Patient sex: M
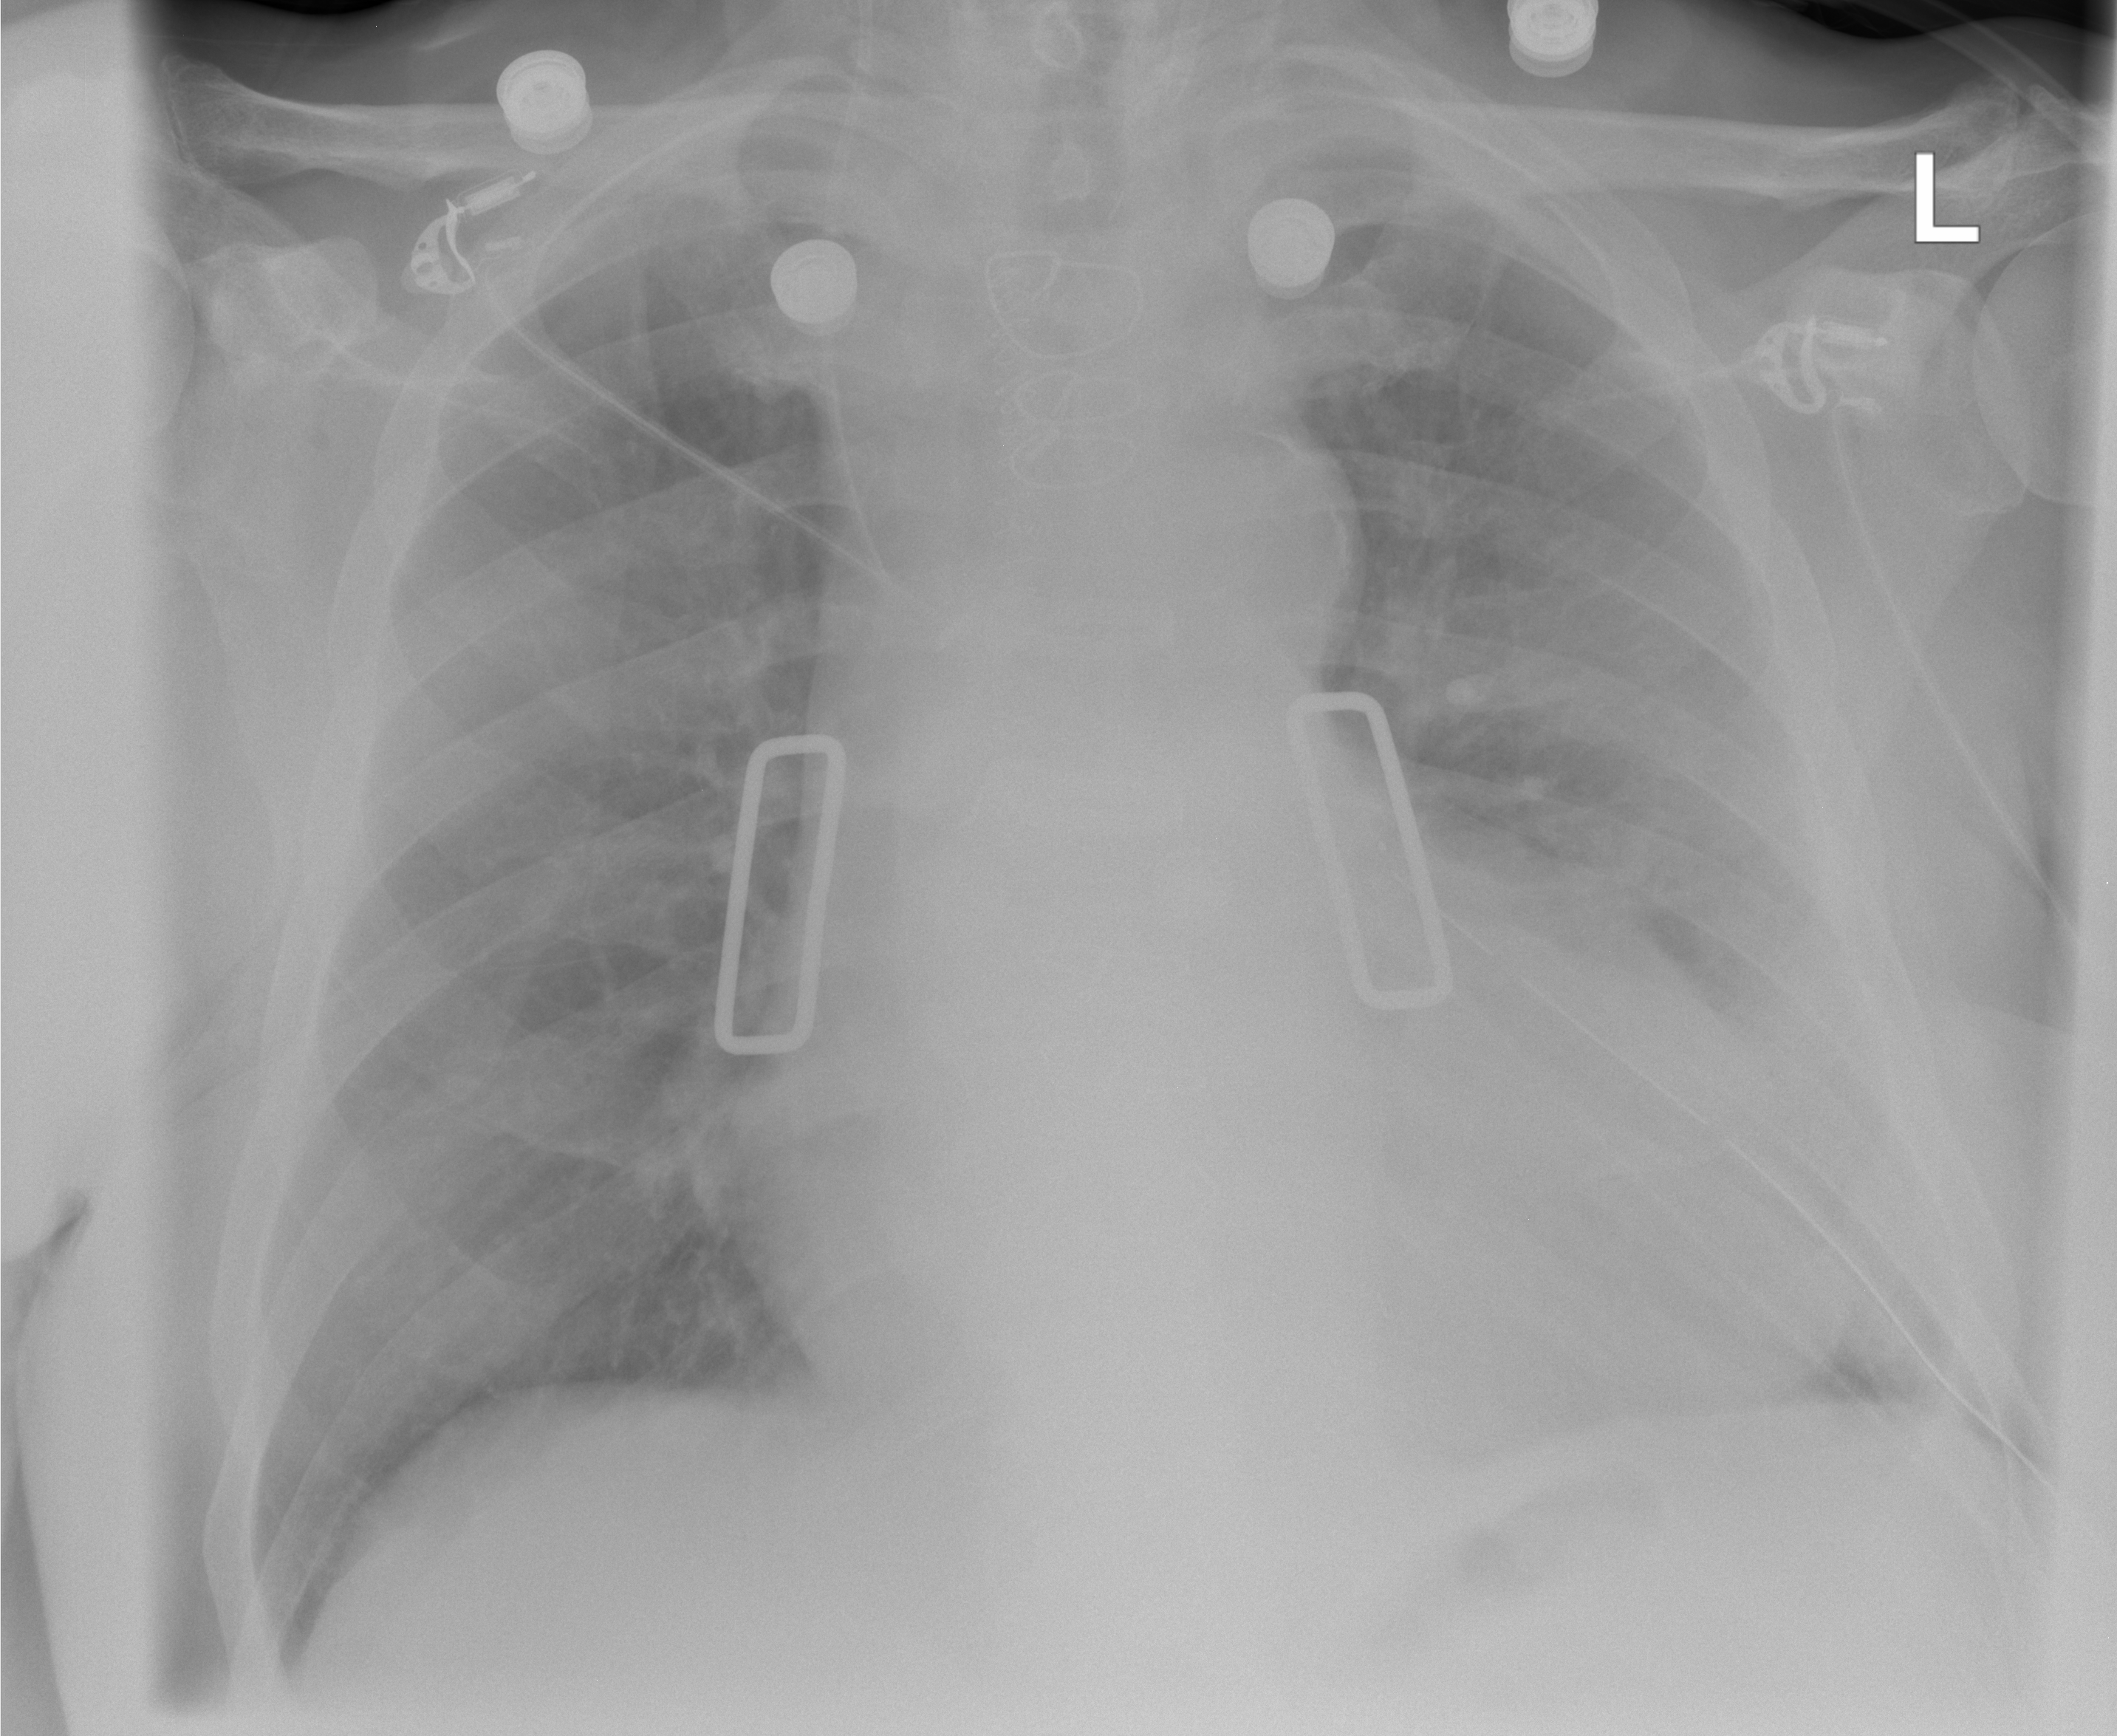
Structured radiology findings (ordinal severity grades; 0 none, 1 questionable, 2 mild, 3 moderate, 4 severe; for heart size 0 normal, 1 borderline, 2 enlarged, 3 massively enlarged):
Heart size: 2
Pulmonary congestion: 1
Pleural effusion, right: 0
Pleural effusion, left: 1
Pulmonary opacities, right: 0
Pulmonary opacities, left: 0
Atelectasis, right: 0
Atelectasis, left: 2